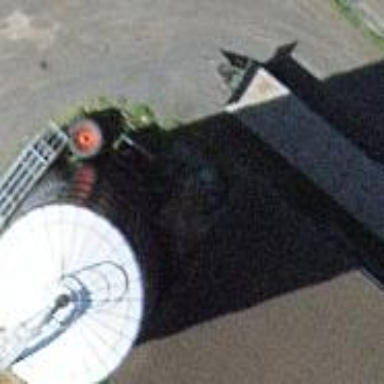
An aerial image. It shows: Silo.